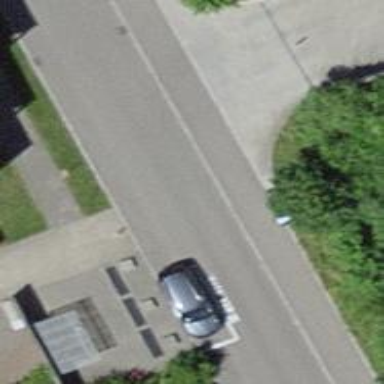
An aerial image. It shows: Bollard barrier.